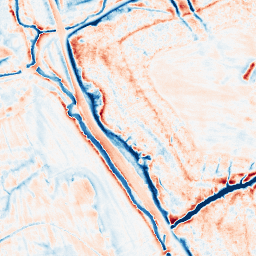
Category: edge_preserving
Decomposition family: anisotropic_diffusion
Decomposition parameters: iterations: 50
kappa: 100
gamma: 0.15
Upsampling method: bicubic
Upsampling parameters: scale: 4
Upsampling scale: 4